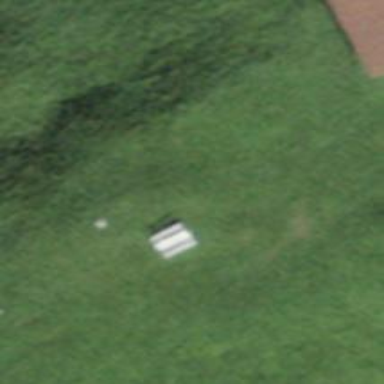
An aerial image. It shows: Picnic table located in leisure land area.